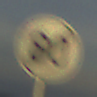
Verkehrszeichen: EndeGeschwindigkeit80
Umgebung: Outdoor, Nature
Tageszeit: SunriseSunset
Wetter: PartlyCloudy
Licht: Natural
Jahreszeit: Summer
Kontrast: HighContrast